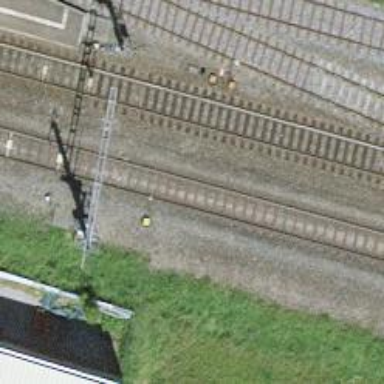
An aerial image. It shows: Railway siding with one electrified track and contact line.